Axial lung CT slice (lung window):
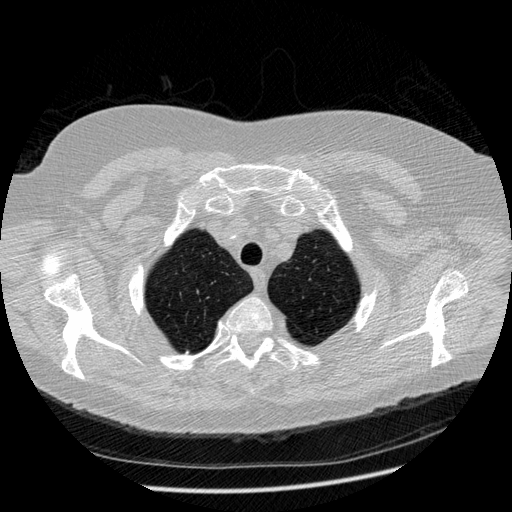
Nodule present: no